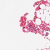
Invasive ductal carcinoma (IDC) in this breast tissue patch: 0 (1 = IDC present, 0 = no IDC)